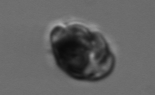
Label: Proterythropsis